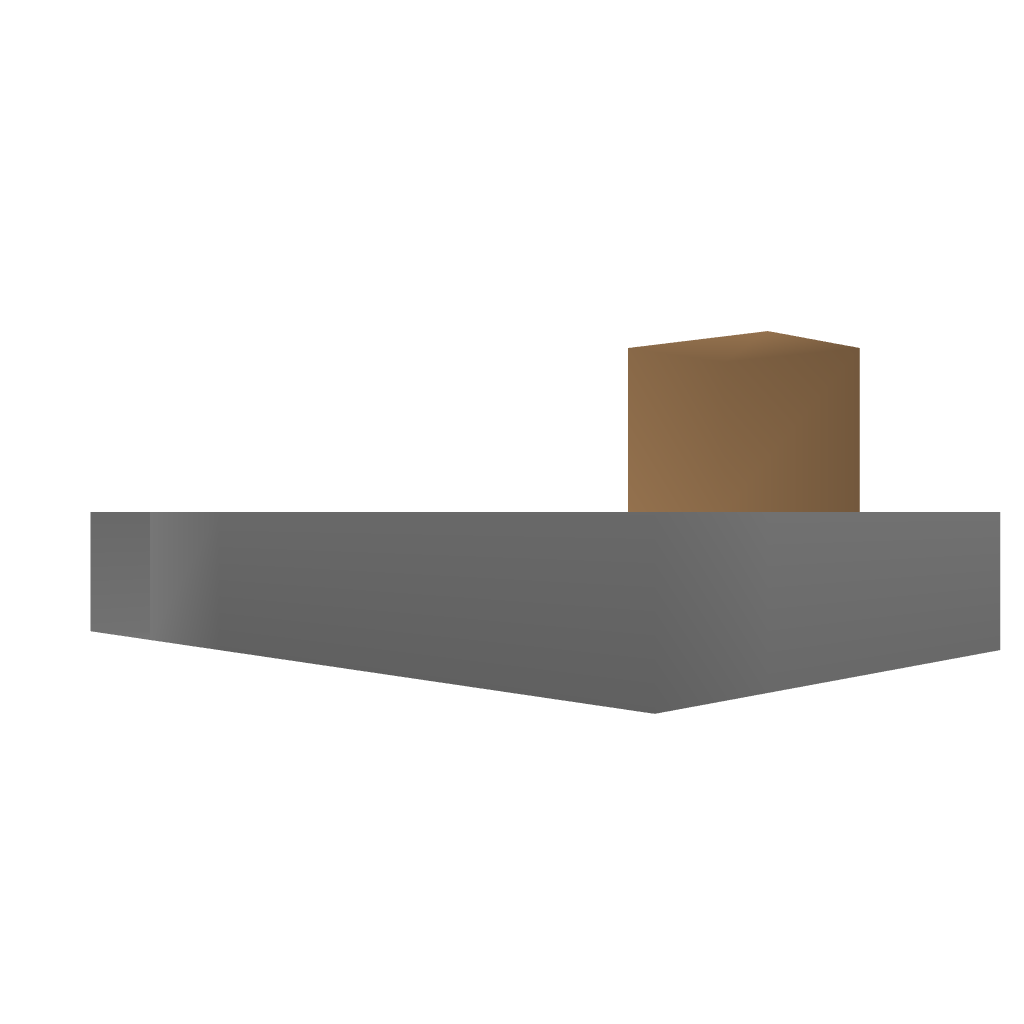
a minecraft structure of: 2 blocks of stone ground with a cube of dirt on top